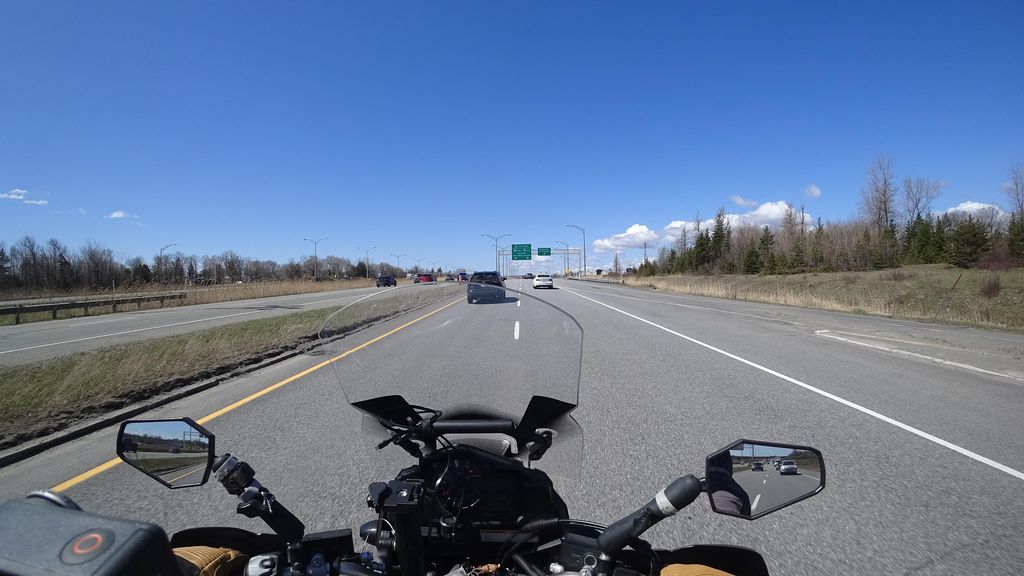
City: quebec_city